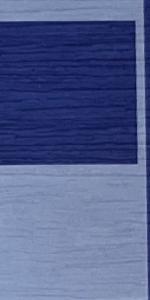
Label: Empty